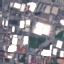
Land use / land cover class: Industrial